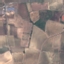
Label: PermanentCrop